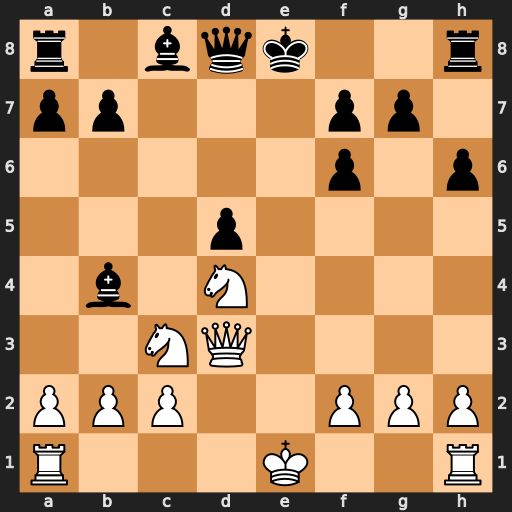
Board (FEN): r1bqk2r/pp3pp1/5p1p/3p4/1b1N4/2NQ4/PPP2PPP/R3K2R
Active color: w
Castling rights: KQkq
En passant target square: -
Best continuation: Qb5+ Bd7 Qxb4 Qe7+ Qxe7+